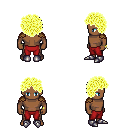
a pixel art fantasy rpg character, male body template, human, dark skin, leather shoulder armor, red pants, gold curly afro hairstyle, bracelets, metal boots, four views (front, back, left, right), 2x2 character sprite sheet, small pixel art, hard edges, no anti-aliasing